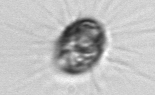
Label: Corethron_hystrix